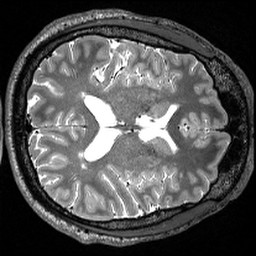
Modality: T2w
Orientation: axial
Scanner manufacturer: siemens
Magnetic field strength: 3 T
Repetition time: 3 s
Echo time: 0.418 s